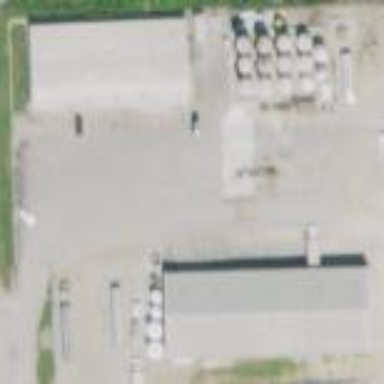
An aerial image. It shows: Building housing gas shop.